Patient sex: M
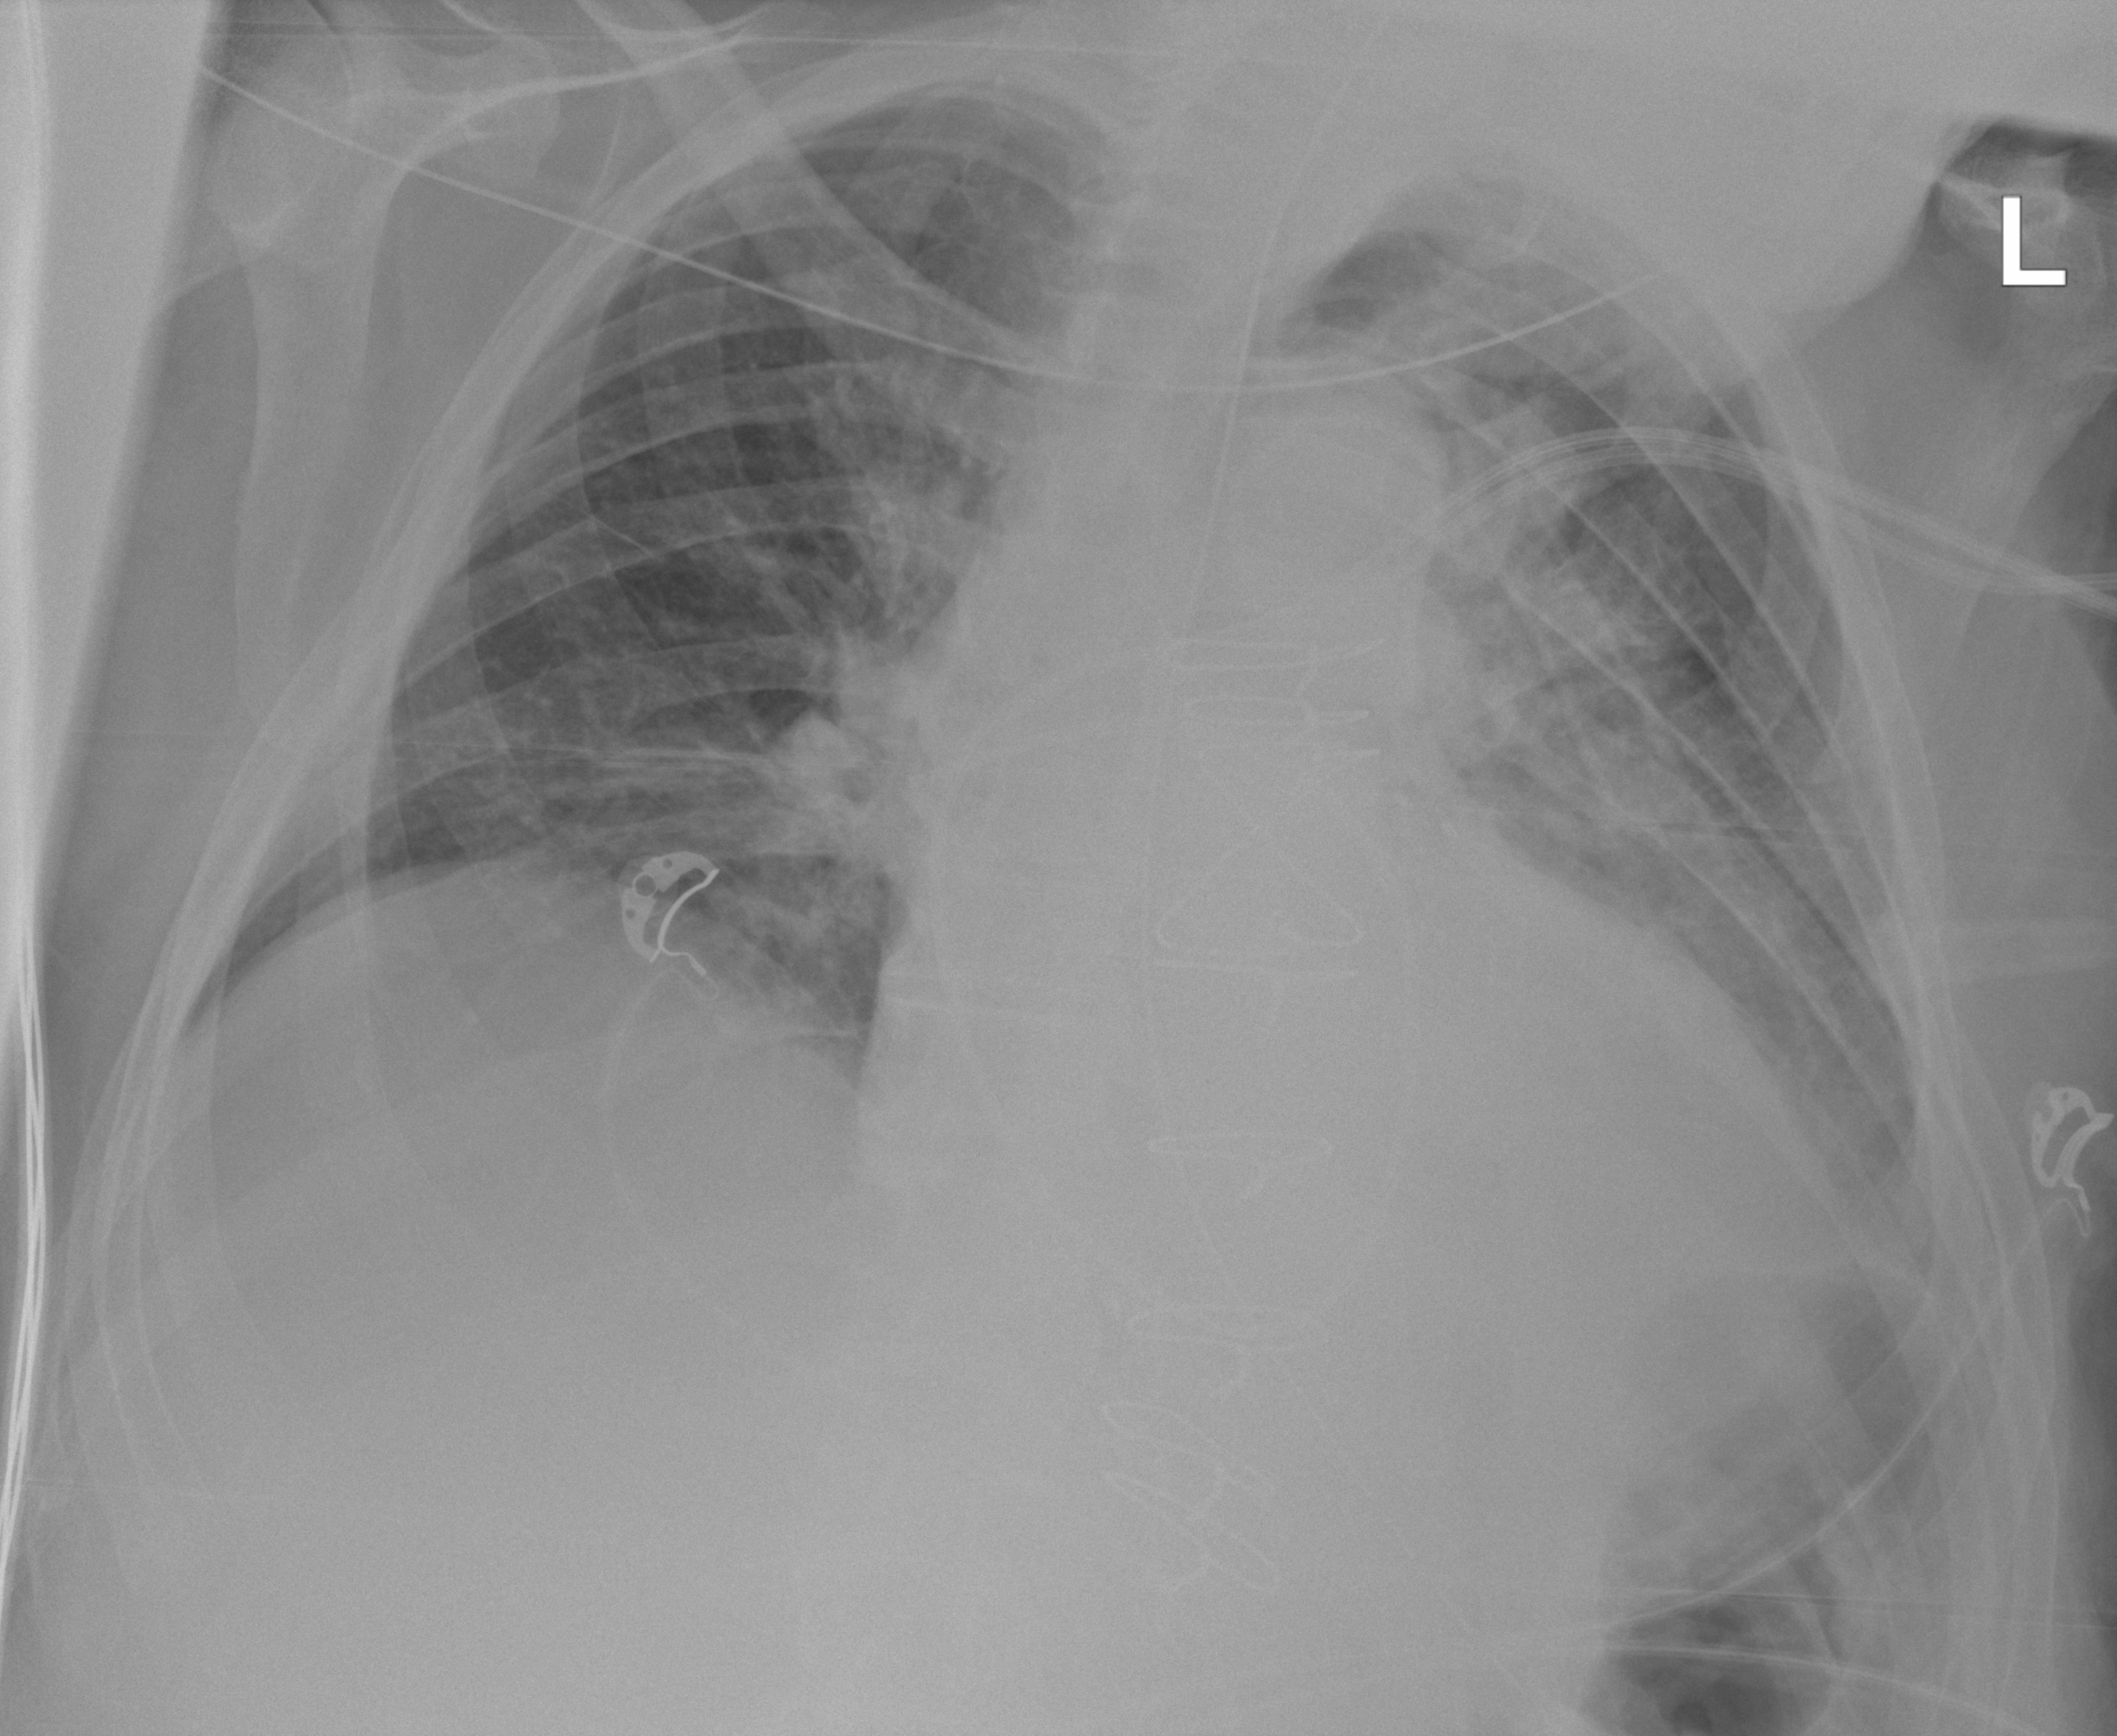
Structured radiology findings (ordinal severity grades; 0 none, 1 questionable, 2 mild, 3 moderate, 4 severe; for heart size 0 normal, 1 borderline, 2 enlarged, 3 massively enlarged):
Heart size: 2
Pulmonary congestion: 2
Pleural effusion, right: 0
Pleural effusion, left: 2
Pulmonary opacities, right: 0
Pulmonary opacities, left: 2
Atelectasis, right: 0
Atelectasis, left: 2